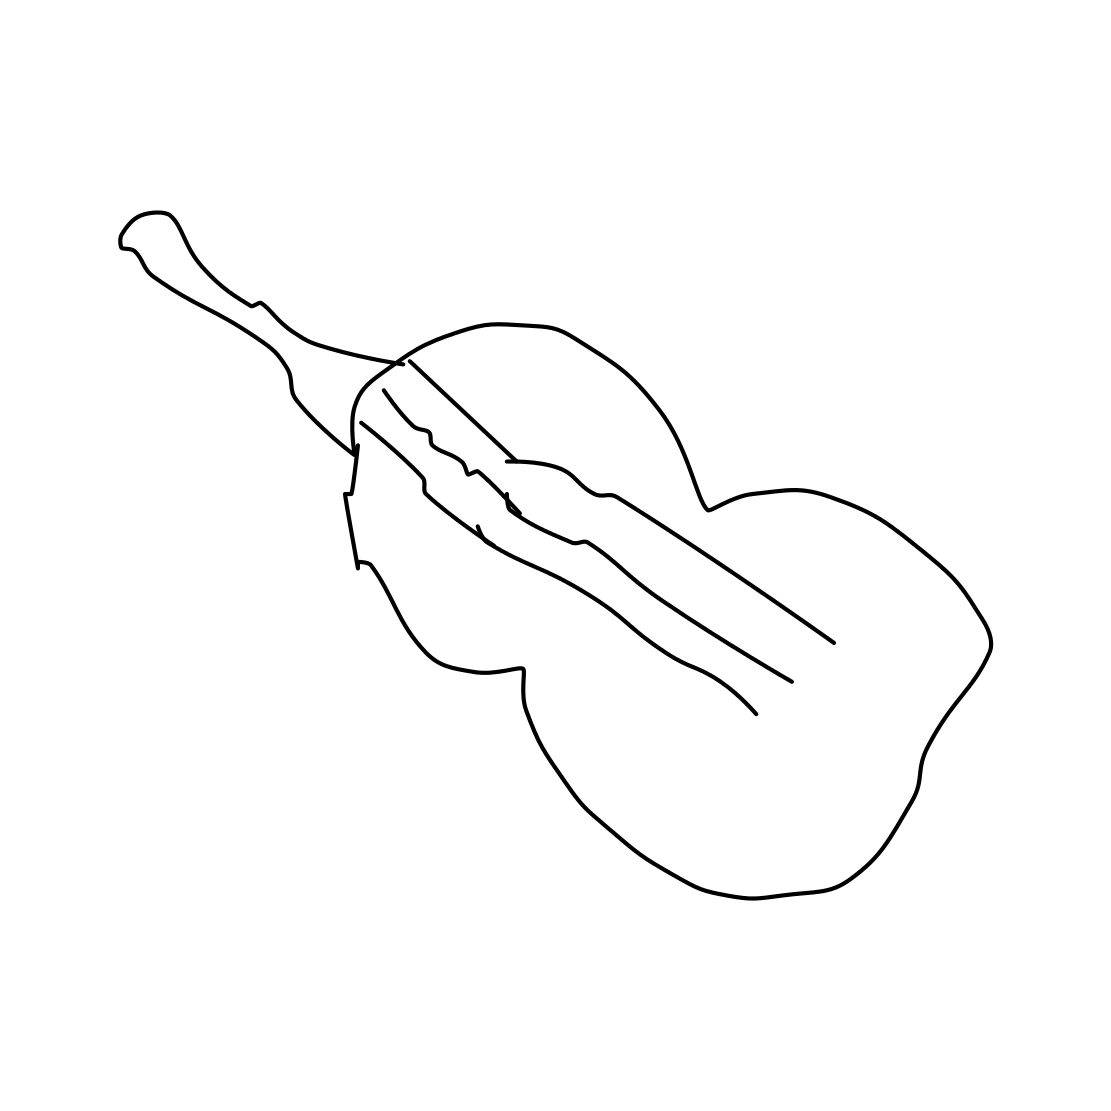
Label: violin